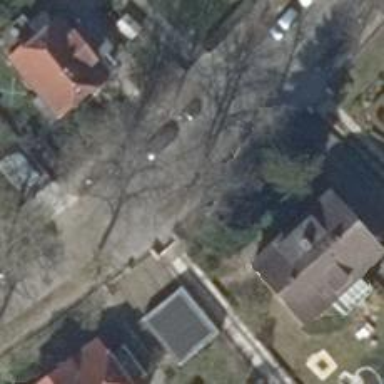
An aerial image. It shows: Deciduous broadleaved tree.